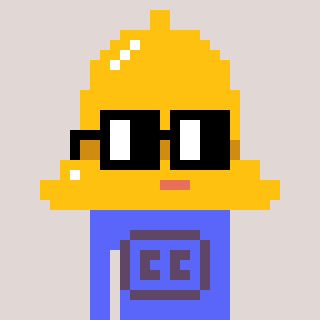
a pixel art character with square black glasses, a bell-shaped head and a purple-colored body on a warm background